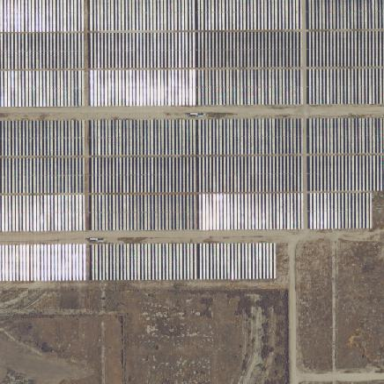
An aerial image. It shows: Solar power plant utilizing photovoltaic technology.